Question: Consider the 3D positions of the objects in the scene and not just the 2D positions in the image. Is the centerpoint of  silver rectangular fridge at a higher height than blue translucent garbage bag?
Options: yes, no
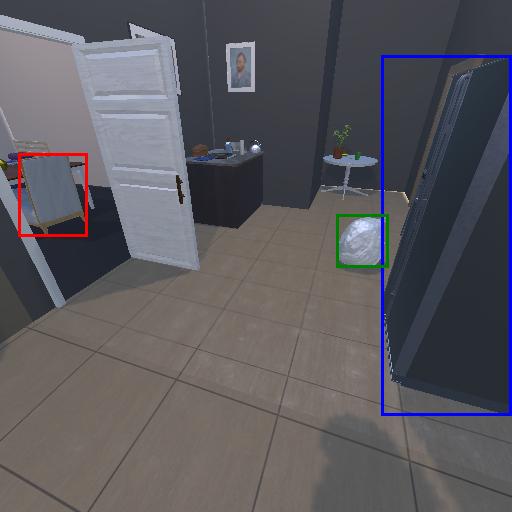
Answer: yes